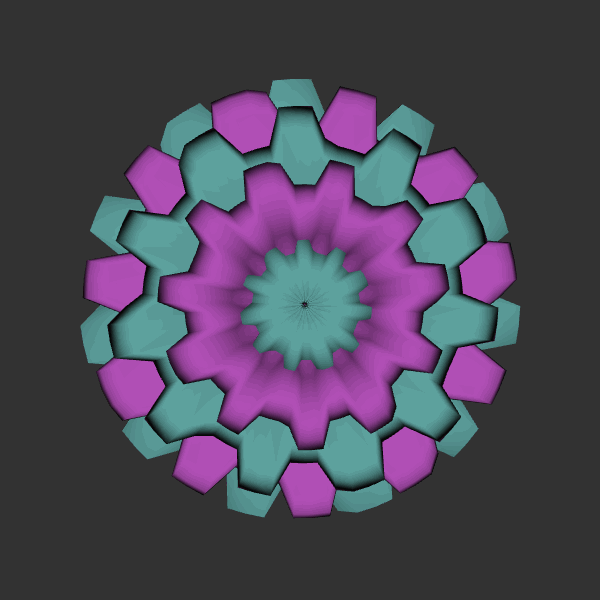
Background: dark